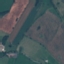
Land use / land cover: Pasture